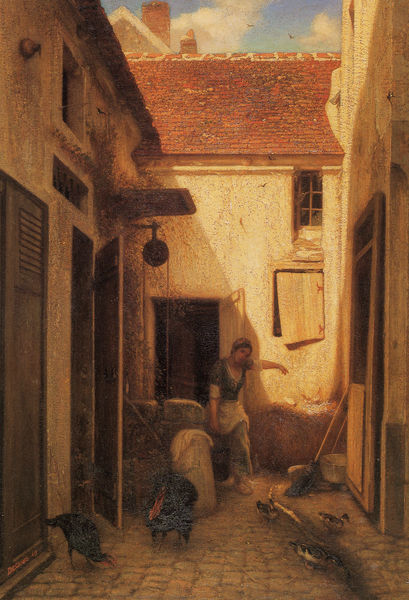
Titel: Cour de ferme, Hof eines Bauernhauses
Künstler: Alexandre Gabriel Decamps
Standort: Atlanta
Institution: High Museum of Art
Schlagwörter: blau, gemälde, himmel, mann, schatten, schurz, vogel, wasser, wolken, frauen, gelb, menschen, mädchen, stadt, wäsche, abend, braun, fenster, frankreich, frau, hell, holz, kleid, licht, männer, strasse, tür, weiss, zeichnung, dach, gebäude, haus, hund, rot, tiere, wolke, beige, wand, arm, dienerin, gefieder, mensch, stein, steine, tragen, bild, holland, niederlande, öl, häuser, vieh, vögel, sonne, boden, realismus, arbeit, brunnen, dachziegel, genre, kamin, kamine, sack, schornstein, kübel, schürze, magd, sommer, ente, gasse, genremalerei, italien, perspektive, pflaster, türen, bäuerin, last, schwer, giebel, mauer, schornsteine, ziegel, bauernhof, hof, türe, enten, idylle, arbeiter, ölgemälde, kopftuch, anstrengung, besen, bauer, tor, eng, hinterhof, fensterladen, innenhof, reste, courbet, scheune, rinnsal, flaschenzug, seil, seilwinde, seilzug, winde, arsch, füttern, pflasterstein, pfau, küken, hausfrau, sonnig, rolle, biedermeier, geflügel, truthahn, fasane, mauern, stall, landwirtschaft, trog, hahn, rebhuhn, huhn, hausarbeit, eimer, putzfrau, pute, brau, schaufel, hasu, wirtshaus, rinne, bäuerlich, henne, hühner, bäurin, ziehbrunnen, abfall, personal, federvieh, putzen, müll, schlagladen, rechen, tagwerk, puten, perlhuhn, picken, spule, abwasser, truthan, statd, biege, magdt, freu, arbeiterin, wassereimer, puter, rebhühner, asw, machst weiter so lange ich wil, mein gott, puterich, schreibw, spiel doch endlich, umlenkrolle, keine ahnung wie das geht, milich, profane szene, zugbrunnen, sch+rze